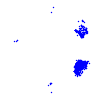
Particle: electron